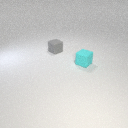
small cyan rubber cube in front of small gray rubber cube